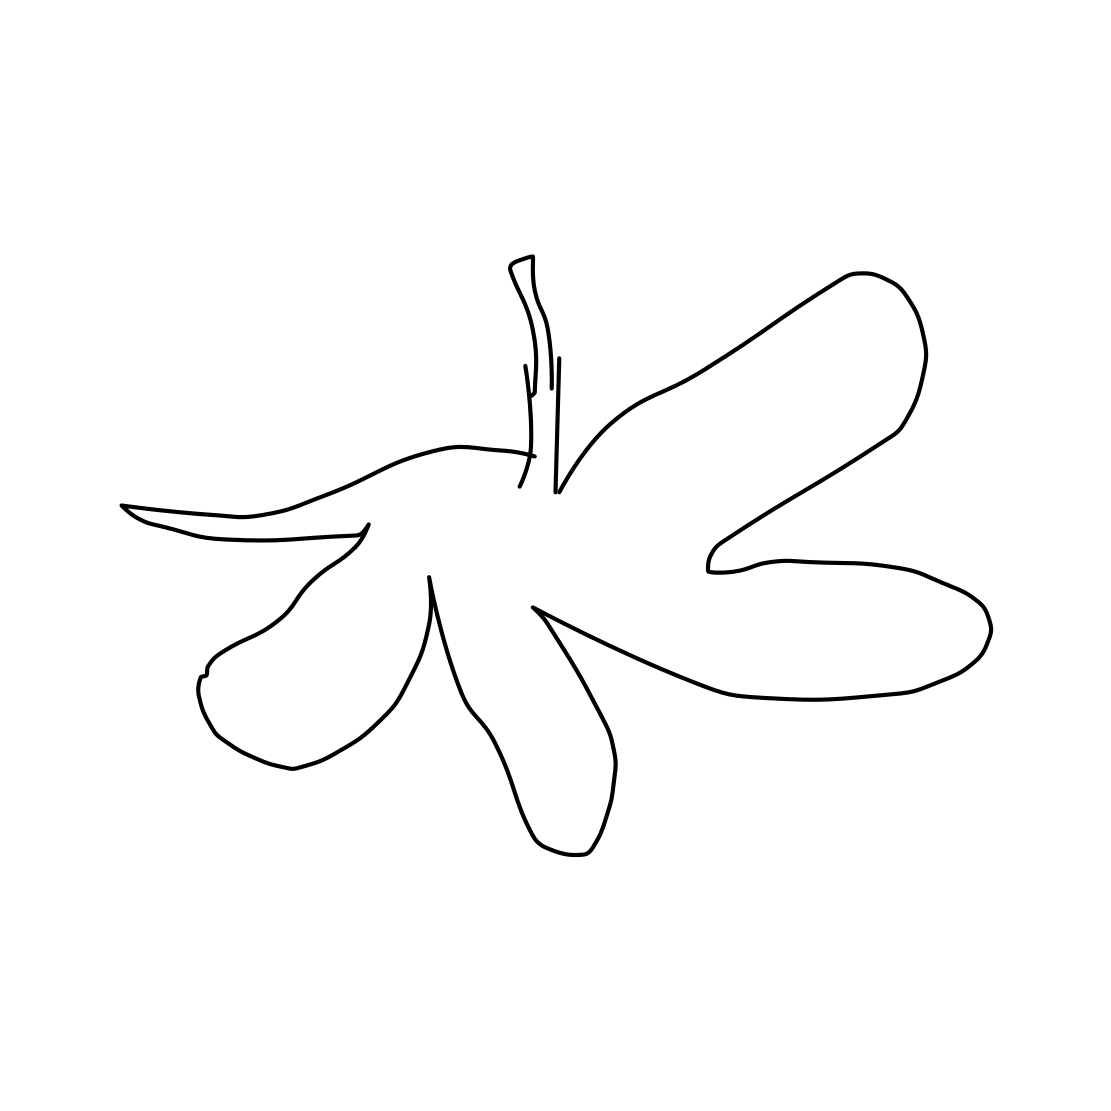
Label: fan